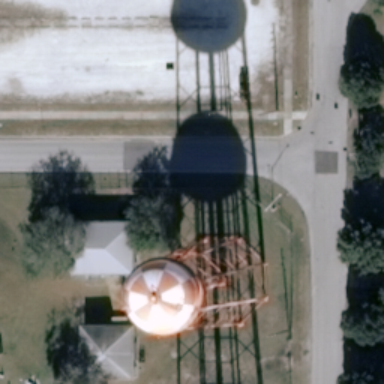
A storage tank is on the lawn .